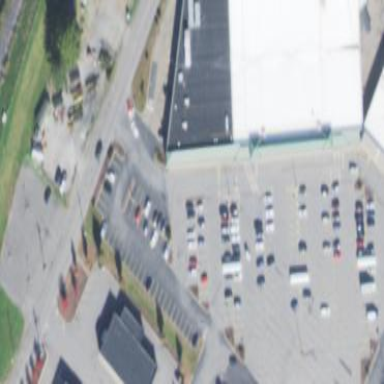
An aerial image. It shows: Building that houses supermarket.